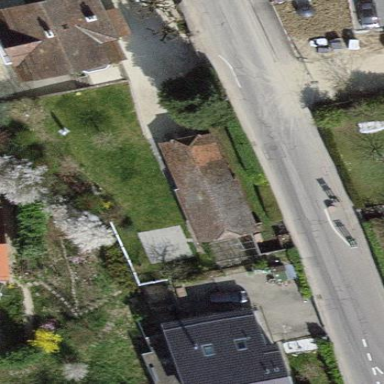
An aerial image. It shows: Garage.